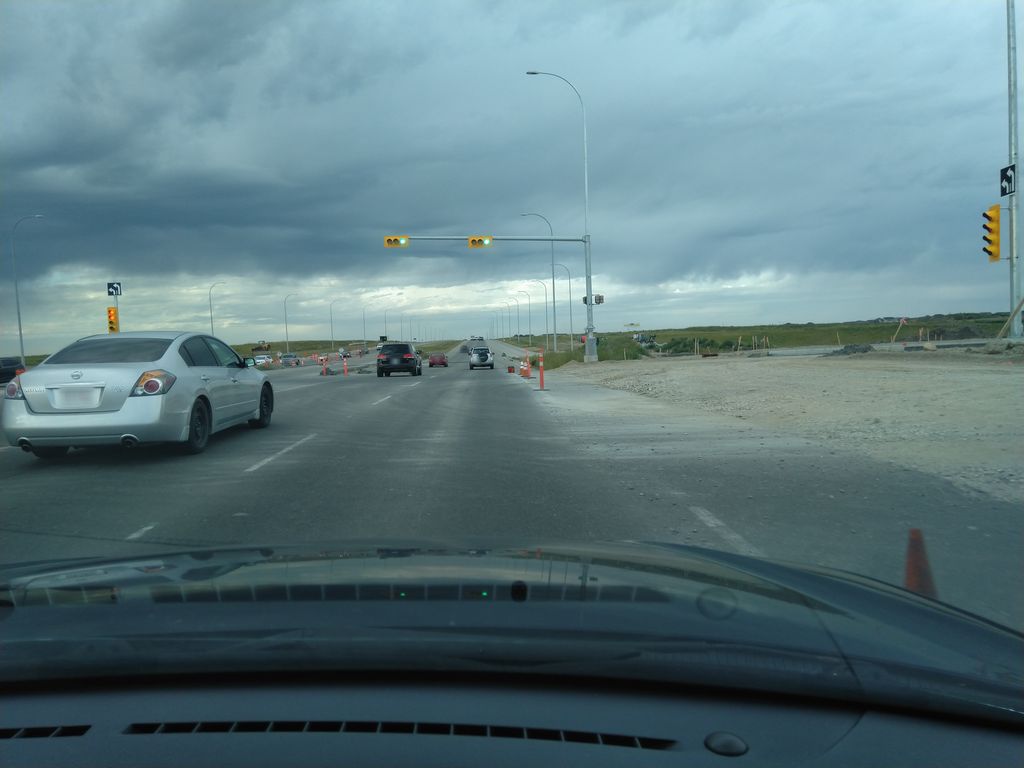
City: calgary